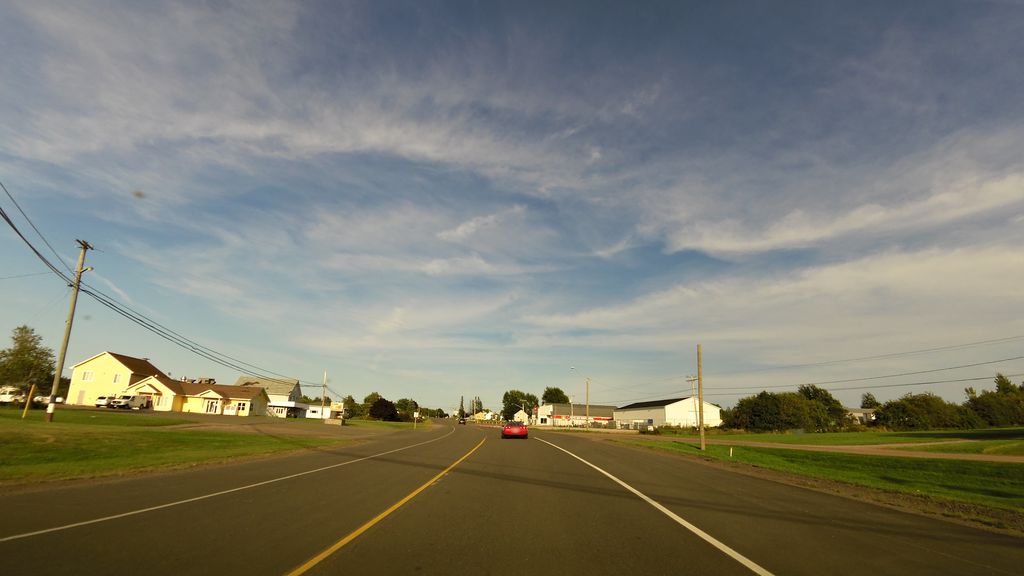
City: charlottetown